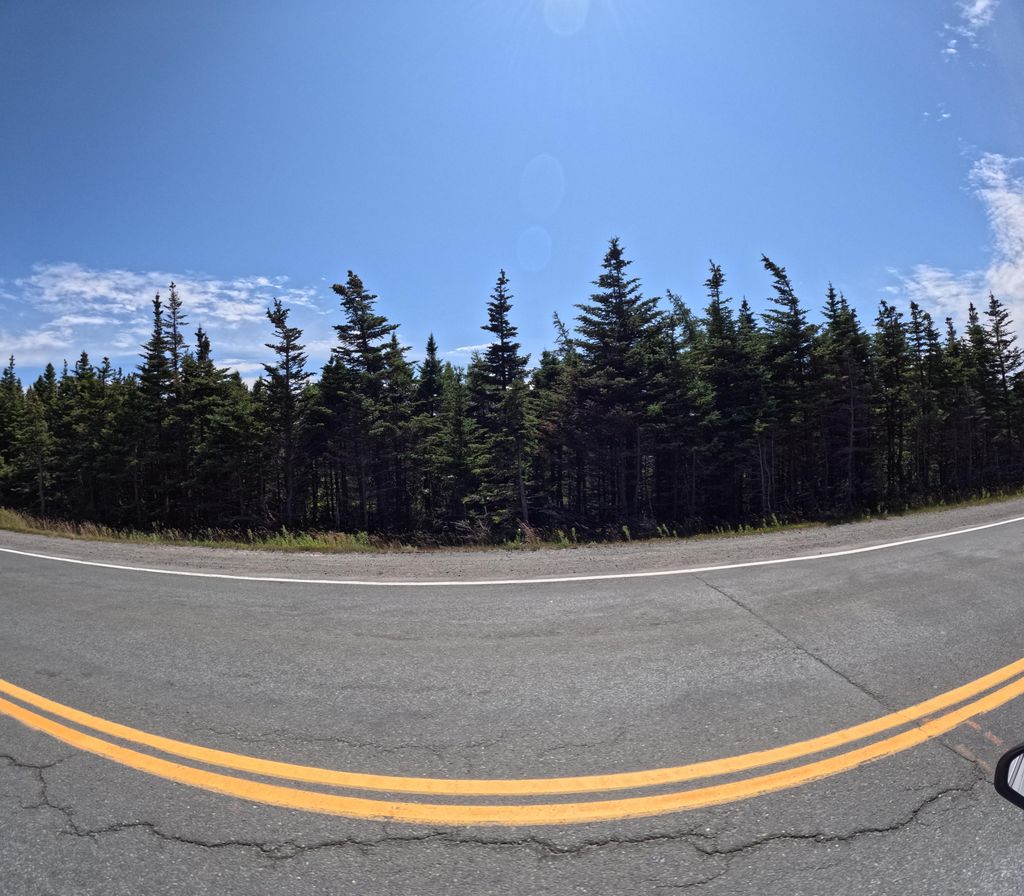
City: st_johns